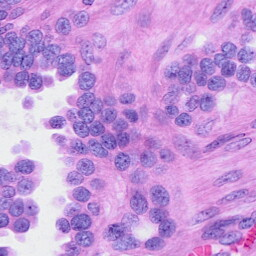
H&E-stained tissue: Ovarian